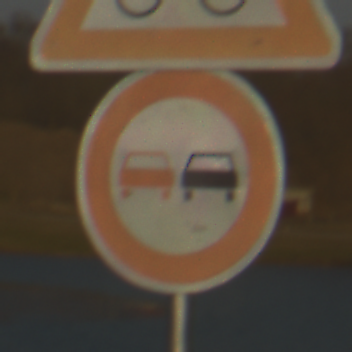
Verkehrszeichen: Ueberholverbot
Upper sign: RadverkehrRechts
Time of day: SunriseSunset
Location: Outdoor (RoadRail)
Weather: PartlyCloudy
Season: NotSpecified
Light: Natural